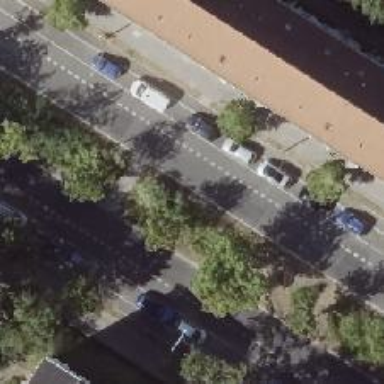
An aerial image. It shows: Footway.